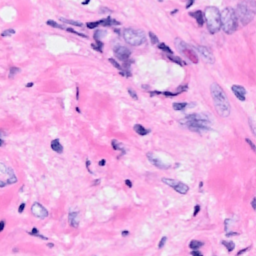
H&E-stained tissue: Breast